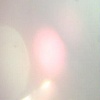
Label: sunburn